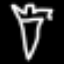
Label: diamond